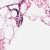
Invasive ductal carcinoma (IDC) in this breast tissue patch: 0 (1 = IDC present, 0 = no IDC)